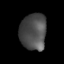
Tissue: lung
Cell type: Epithelial cells
Senescence score: 0.1597
Nuclear area (px): 941
Mean DAPI intensity: 77.747